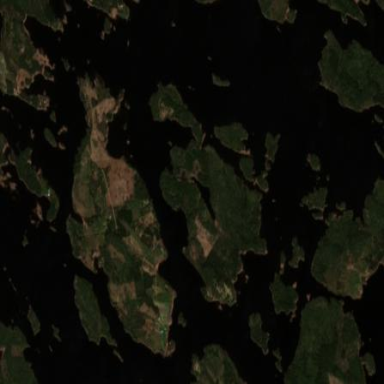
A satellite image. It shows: Island.